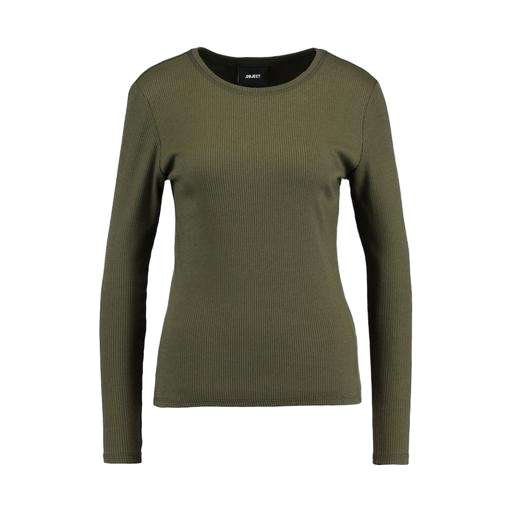
long-sleeve t-shirt only macy, brown women's ribbed long sleeve jersey t-shirt, high-neck ribbed-jersey t-shirt, white background